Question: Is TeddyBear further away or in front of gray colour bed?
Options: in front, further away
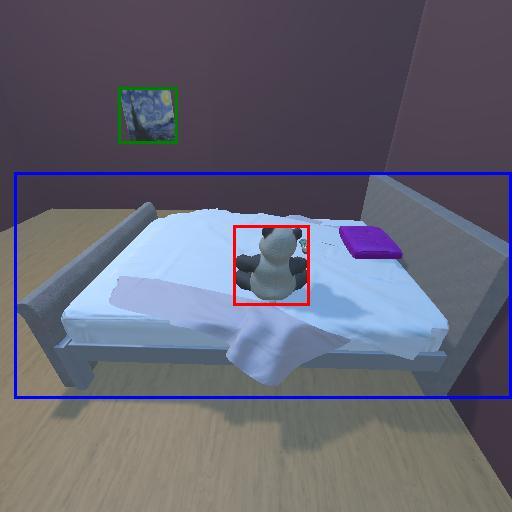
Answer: in front